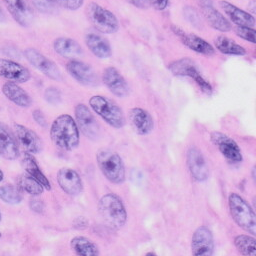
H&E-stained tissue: Skin